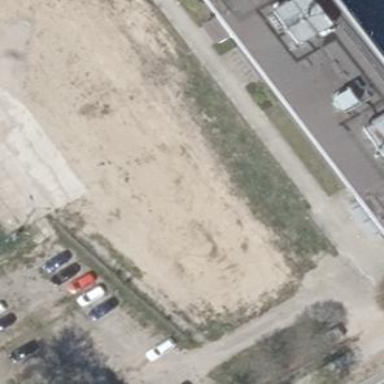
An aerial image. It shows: Brownfield site.